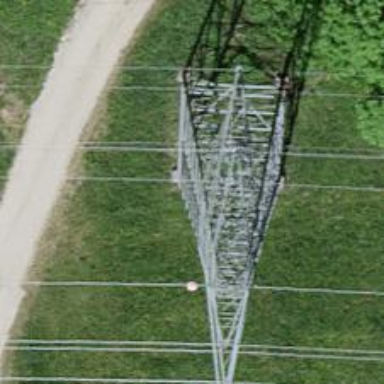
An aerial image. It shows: Power line in the image.